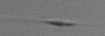
Label: Cylindrotheca_morphotype1